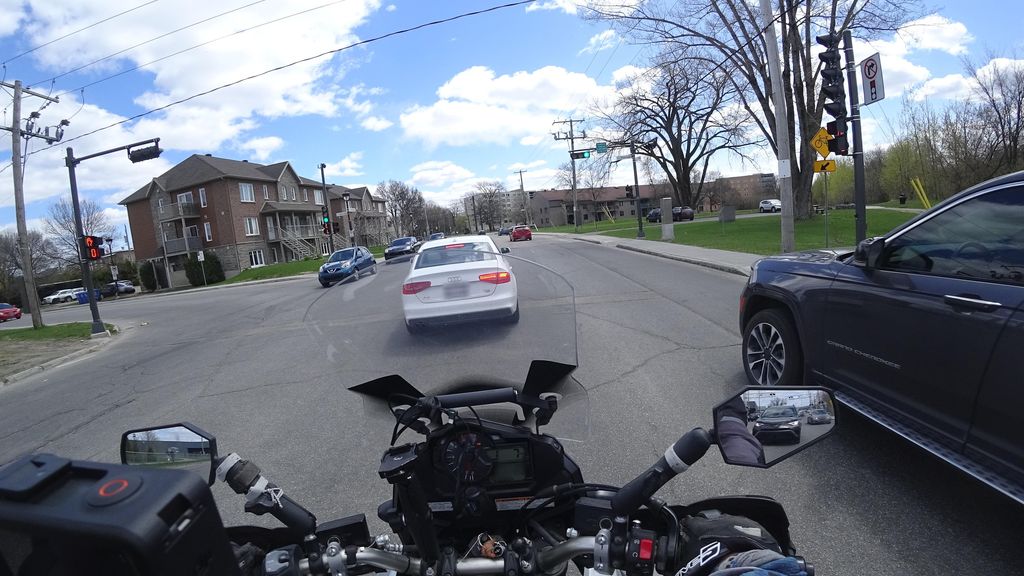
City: quebec_city